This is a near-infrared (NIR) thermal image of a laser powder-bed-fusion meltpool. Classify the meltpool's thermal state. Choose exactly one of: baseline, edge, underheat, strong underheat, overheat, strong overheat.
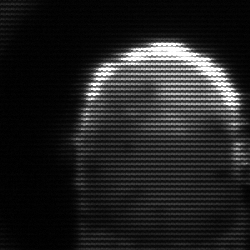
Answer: baseline